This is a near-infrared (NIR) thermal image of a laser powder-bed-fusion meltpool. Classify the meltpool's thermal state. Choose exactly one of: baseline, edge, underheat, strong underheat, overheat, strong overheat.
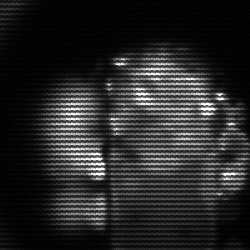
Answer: strong underheat